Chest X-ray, PA view. Patient: 28 years old, sex M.
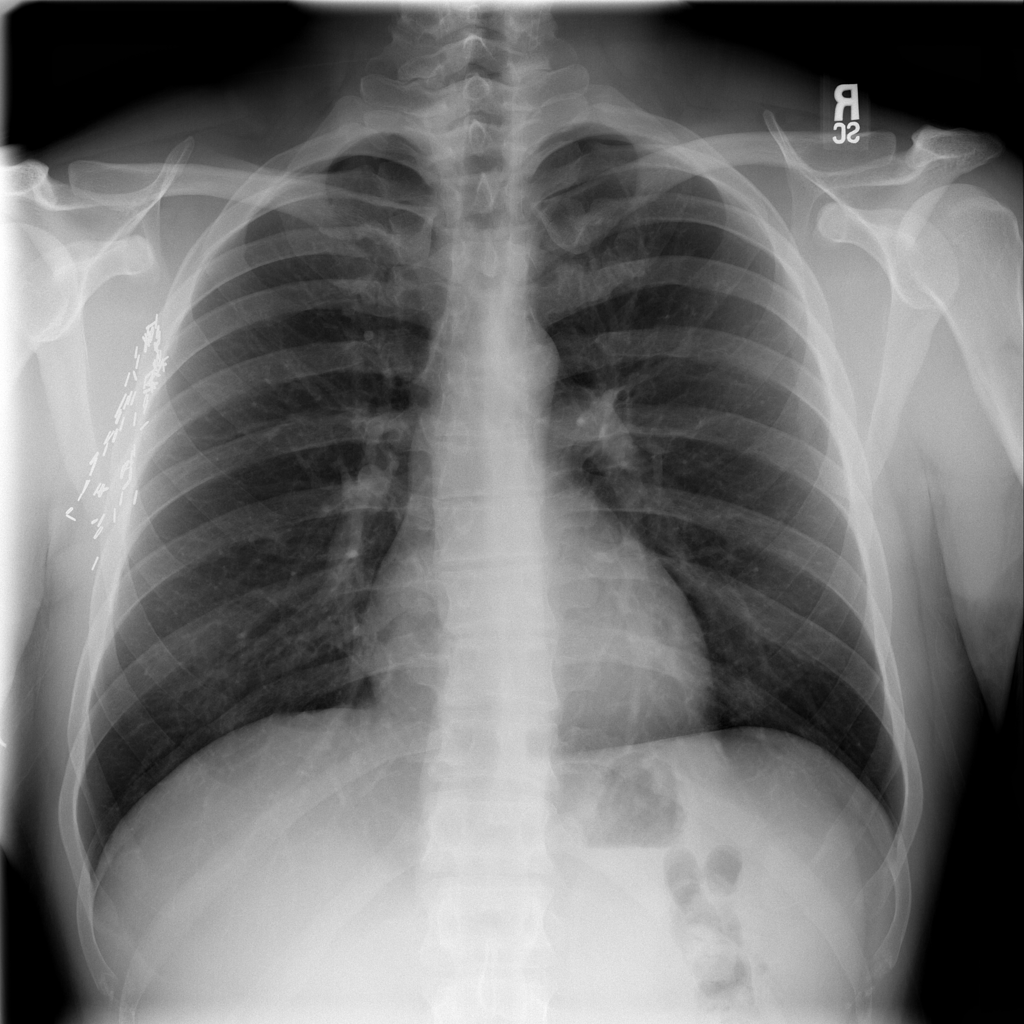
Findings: No Finding